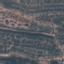
Label: HerbaceousVegetation